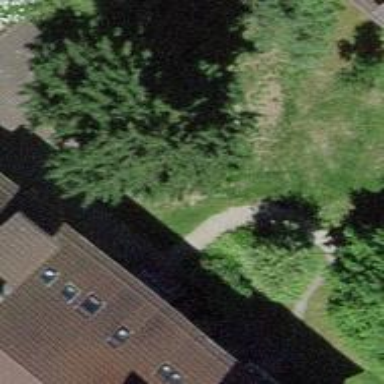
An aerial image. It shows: Paved footway.